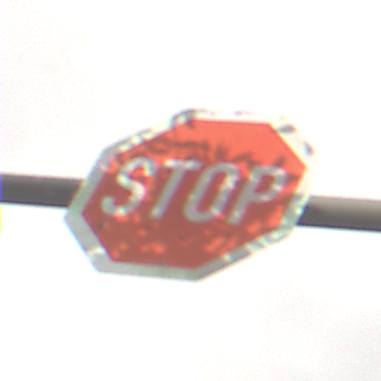
Verkehrszeichen: Stop
Umgebung: Outdoor, Nature
Tageszeit: Midday
Wetter: Overcast
Licht: Natural
Jahreszeit: NotSpecified
Kontrast: LowContrast